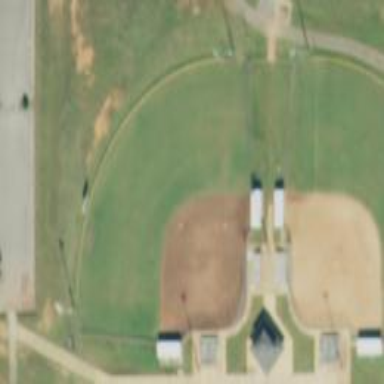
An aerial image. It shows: Baseball pitch for leisure land activities.